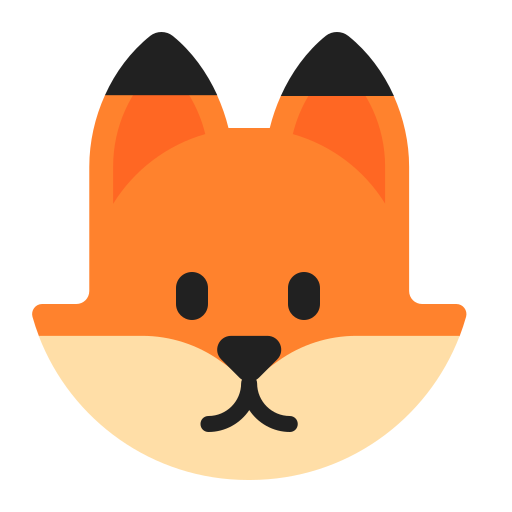
fox flat